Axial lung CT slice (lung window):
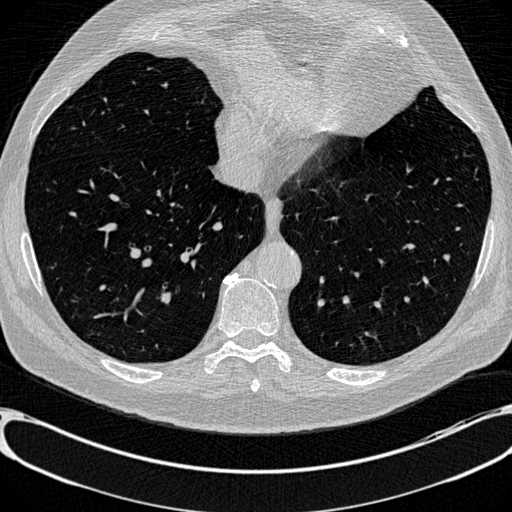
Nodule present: no